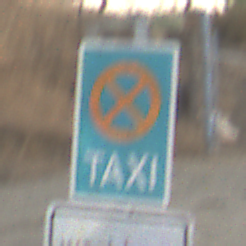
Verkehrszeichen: Taxenstand
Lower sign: ZeitangabenMitBeschraenkungAufWochentage1
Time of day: SunriseSunset
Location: Outdoor (RoadRail)
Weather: PartlyCloudy
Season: NotSpecified
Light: Natural